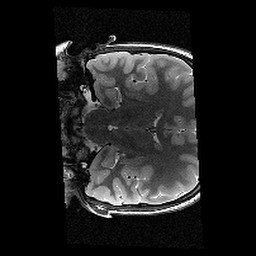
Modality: T2w
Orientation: coronal
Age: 11
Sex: female
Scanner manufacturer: siemens
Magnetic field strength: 3 T
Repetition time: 9.23 s
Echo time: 0.067 s